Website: macys
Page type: billing-address
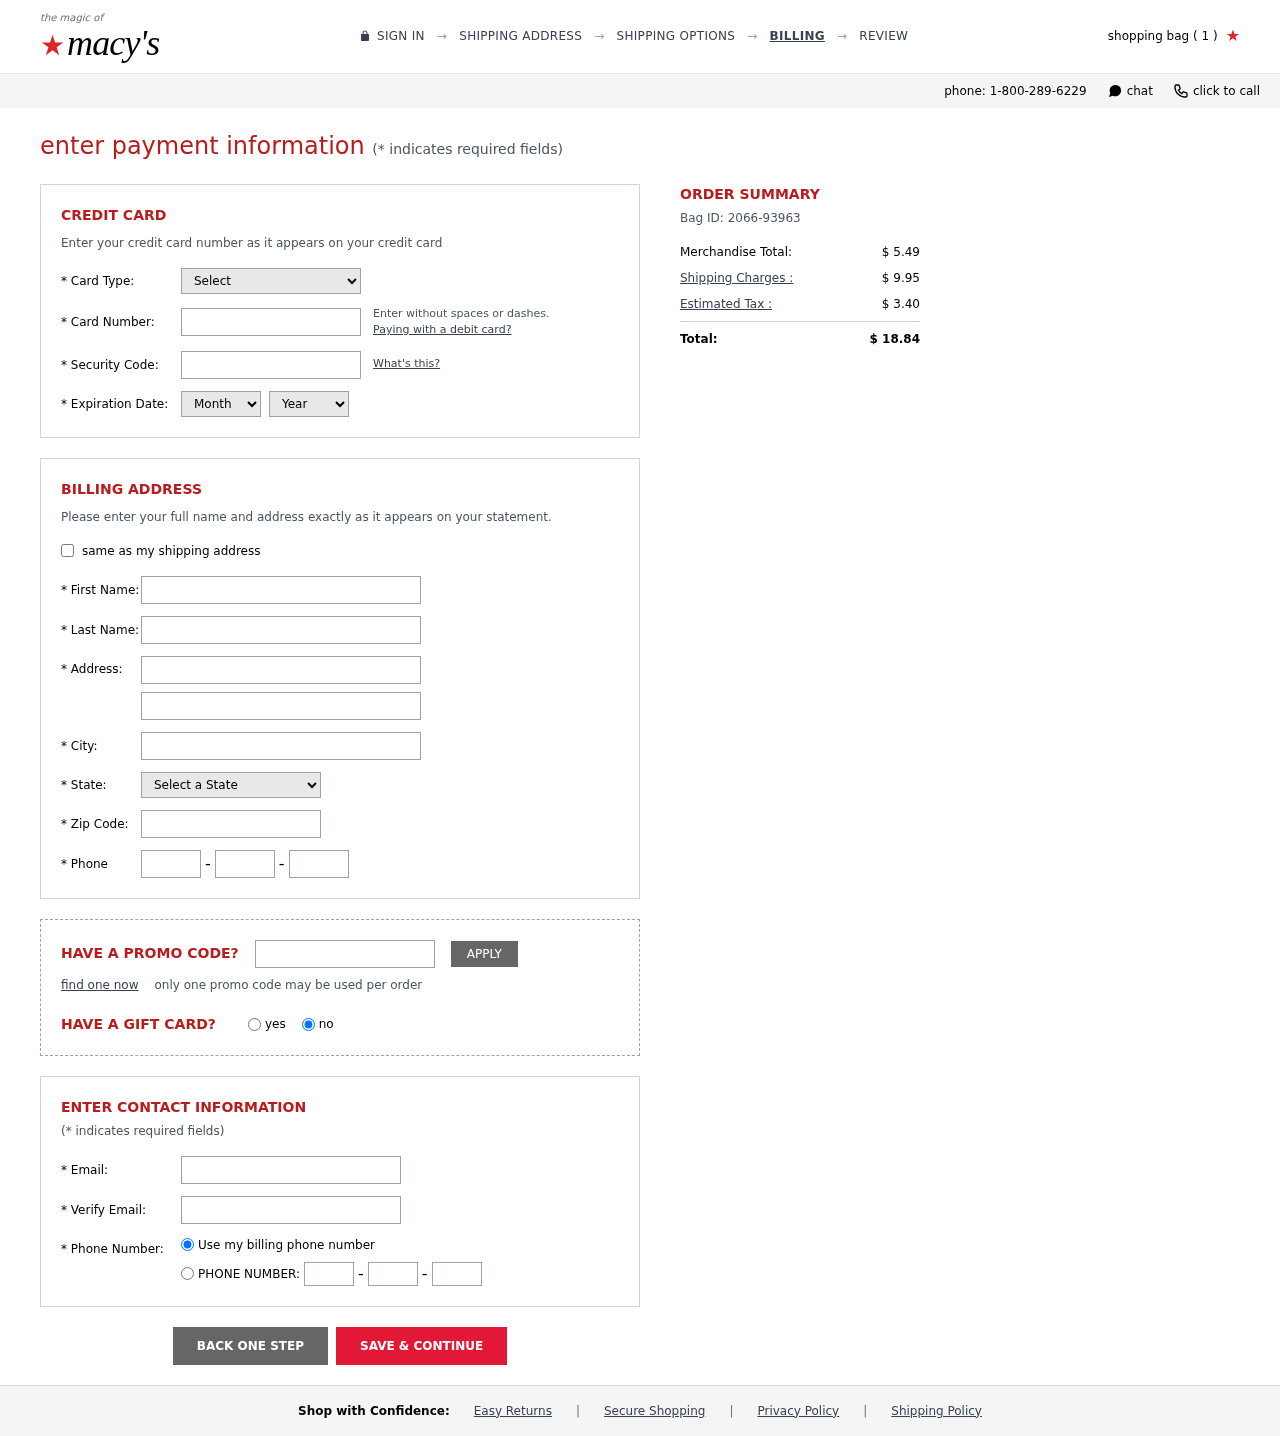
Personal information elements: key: PII_CARD_CVV
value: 738
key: PII_CARD_EXPIRY_MONTH
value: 07
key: PII_CARD_EXPIRY_YEAR
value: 29
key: PII_CARD_NUMBER
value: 6011 8843 3239 3314
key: PII_CARD_TYPE
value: Discover
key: PII_CITY
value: South Brendaborough
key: PII_EMAIL
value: julie.trevino@gmail.com
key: PII_FIRSTNAME
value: Julie
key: PII_LASTNAME
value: Trevino
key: PII_PHONE_AREA
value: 770
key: PII_PHONE_PREFIX
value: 402
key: PII_PHONE_SUFFIX
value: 4120
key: PII_POSTCODE
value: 21721
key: PII_STATE_ABBR
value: ND
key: PII_STREET
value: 53458 Cuevas Lights
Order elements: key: ORDER_NUM_ITEMS
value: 1
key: ORDER_ID
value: Bag ID: 2066-93963
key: ORDER_SUBTOTAL
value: $ 5.49
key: ORDER_SHIPPING_COST
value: $ 9.95
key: ORDER_TAX
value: $ 3.40
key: ORDER_TOTAL
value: $ 18.84